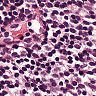
Metastatic tissue present: no